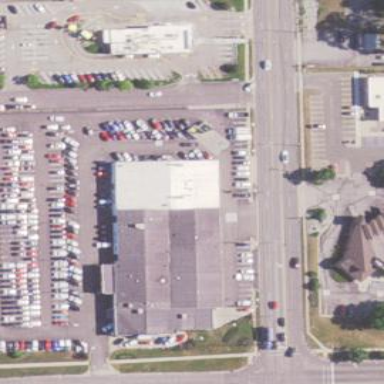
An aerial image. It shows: Building that houses car shop.